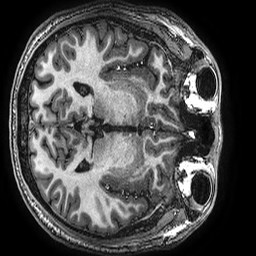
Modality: T1w
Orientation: axial
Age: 21
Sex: male
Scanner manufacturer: ge
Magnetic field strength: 3 T
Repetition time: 0.00768 s
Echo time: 0.003488 s